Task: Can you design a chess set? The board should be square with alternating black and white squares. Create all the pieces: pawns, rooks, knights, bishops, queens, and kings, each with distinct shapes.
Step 3681:
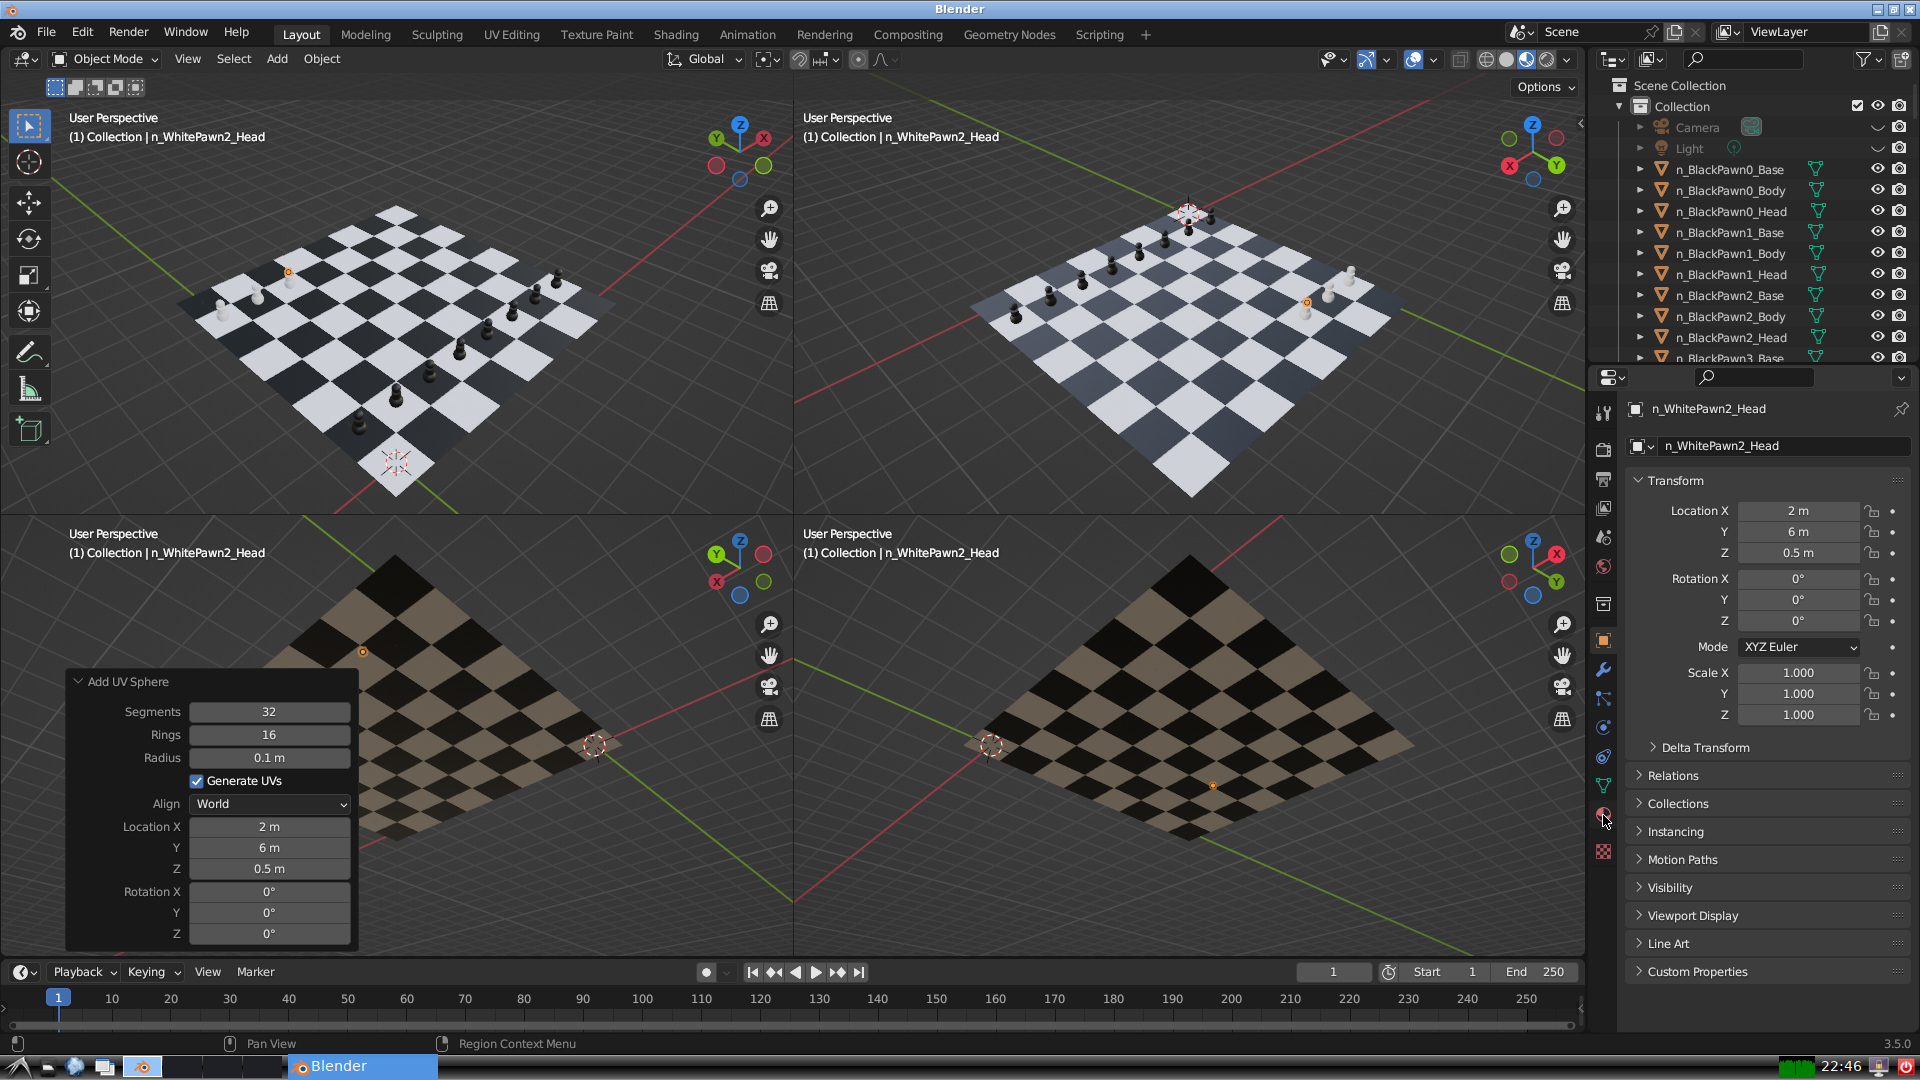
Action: click: no